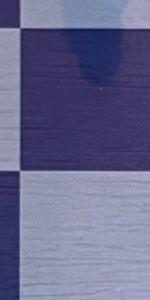
Label: Empty